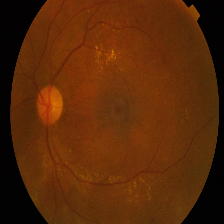
Diabetic retinopathy grade: Proliferative DR